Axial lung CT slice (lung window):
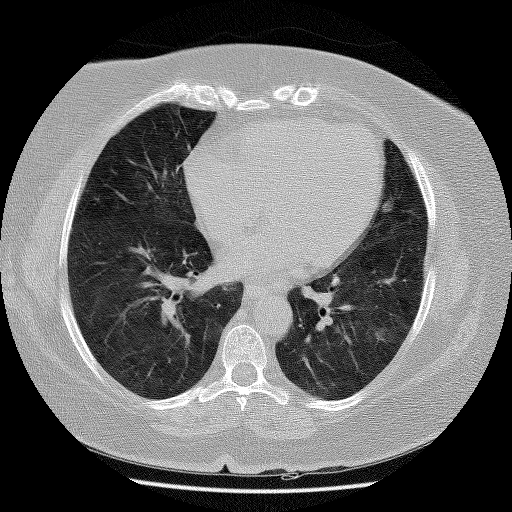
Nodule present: no